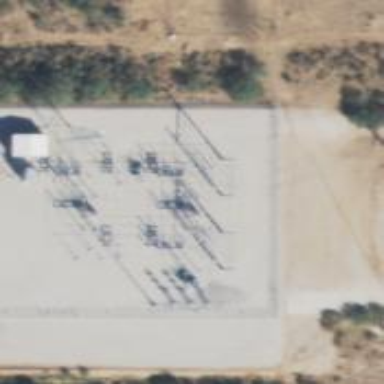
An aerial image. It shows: Switch used for power control.